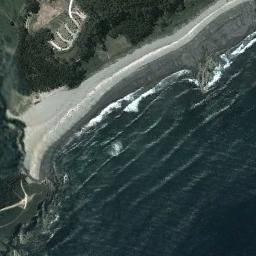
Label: beach